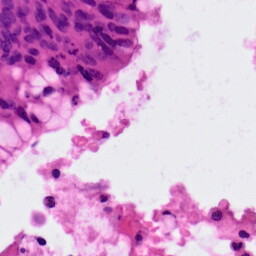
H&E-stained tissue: Colon